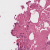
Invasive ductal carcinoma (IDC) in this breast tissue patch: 0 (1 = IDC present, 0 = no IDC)